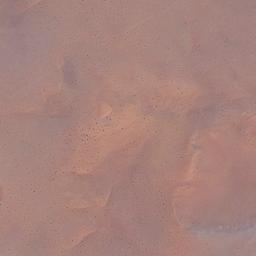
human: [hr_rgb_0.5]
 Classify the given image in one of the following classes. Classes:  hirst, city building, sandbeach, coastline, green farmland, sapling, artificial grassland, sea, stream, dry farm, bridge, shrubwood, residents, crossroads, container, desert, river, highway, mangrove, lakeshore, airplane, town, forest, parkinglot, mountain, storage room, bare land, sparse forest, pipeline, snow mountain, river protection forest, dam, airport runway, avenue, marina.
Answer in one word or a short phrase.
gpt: desert